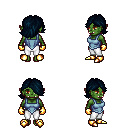
a pixel art fantasy rpg character, female body template, orc, green skin, blue vest, white pants, raven swoop hairstyle, gold gloves, gold boots, four views (front, back, left, right), 2x2 character sprite sheet, small pixel art, hard edges, no anti-aliasing